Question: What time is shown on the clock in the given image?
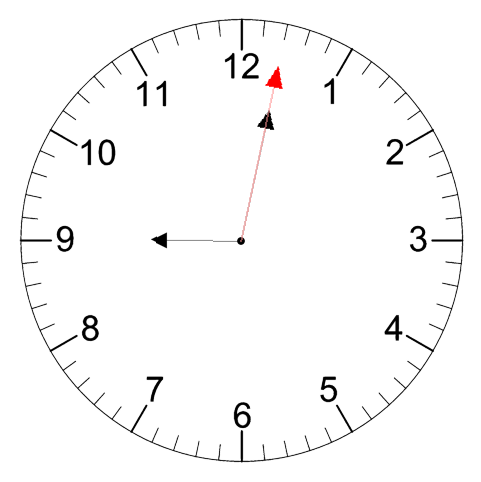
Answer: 09:02:02